Question: By default, input elements are styled with 'border: 2px inset'. However, as long as the background is white, the border displays as a thin gray line (with '#eee' color). But if I change the background even the slightest (e.g. '#feffff'), the border suddenly changes to what you would expect from '2px inset'. What is causing this weird behavior?
Here's an example (<URL>:
CSS
'''
.border-test {
display: inline-block;
vertical-align: top;
width: 50px;
height: 50px;
border: 2px inset;
margin: 8px;
}
.gray {
background-color: #feffff;
}
'''
HTML
'''
<div class="border-test"></div>
<input class="border-test"></input>
<input class="border-test gray"></input>
'''
This results in the first and third boxes having inset borders, while the second one has a thin-line border:

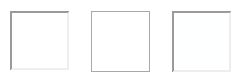
Answer: That's because the input element on Chrome inherits from its stylesheet
'''
-webkit-appearance:textfield;
'''
And textfield has just 1px light-grey borders.
Try to add the following and you will see that also the input will have the same border inset even if white:
'''
.border-test {
display: inline-block;
vertical-align: top;
width: 50px;
height: 50px;
border: 2px inset;
margin: 8px;
background-color: white;
-webkit-appearance: none;
}
'''
<URL>